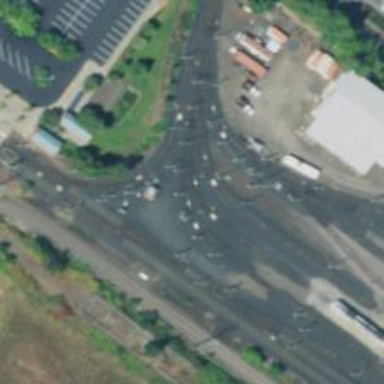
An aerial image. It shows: Light rail yard with electrified contact lines.